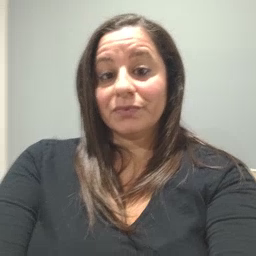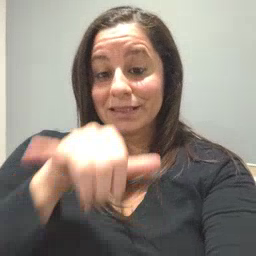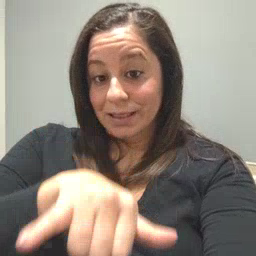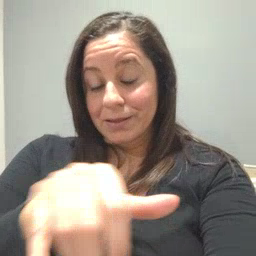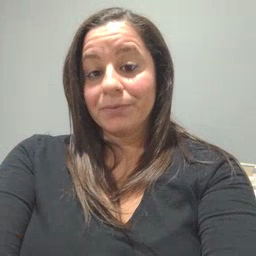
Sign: stay